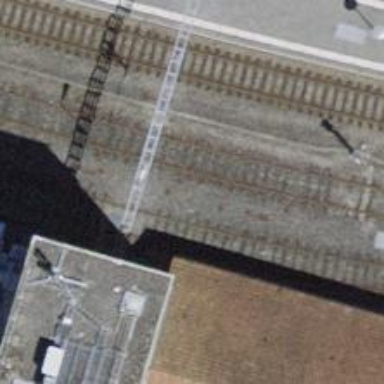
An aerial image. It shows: Abandoned railway yard with one track.